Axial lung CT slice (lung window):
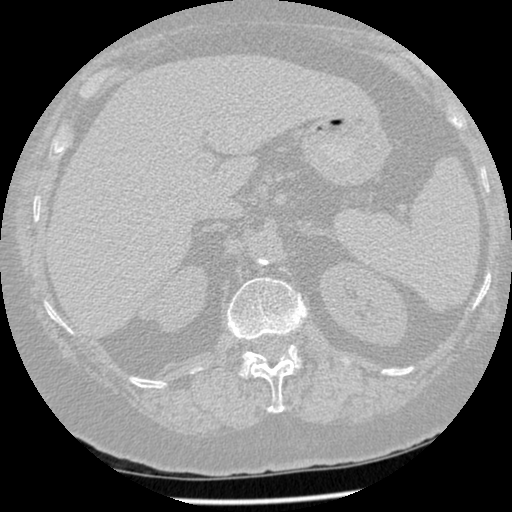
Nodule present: no